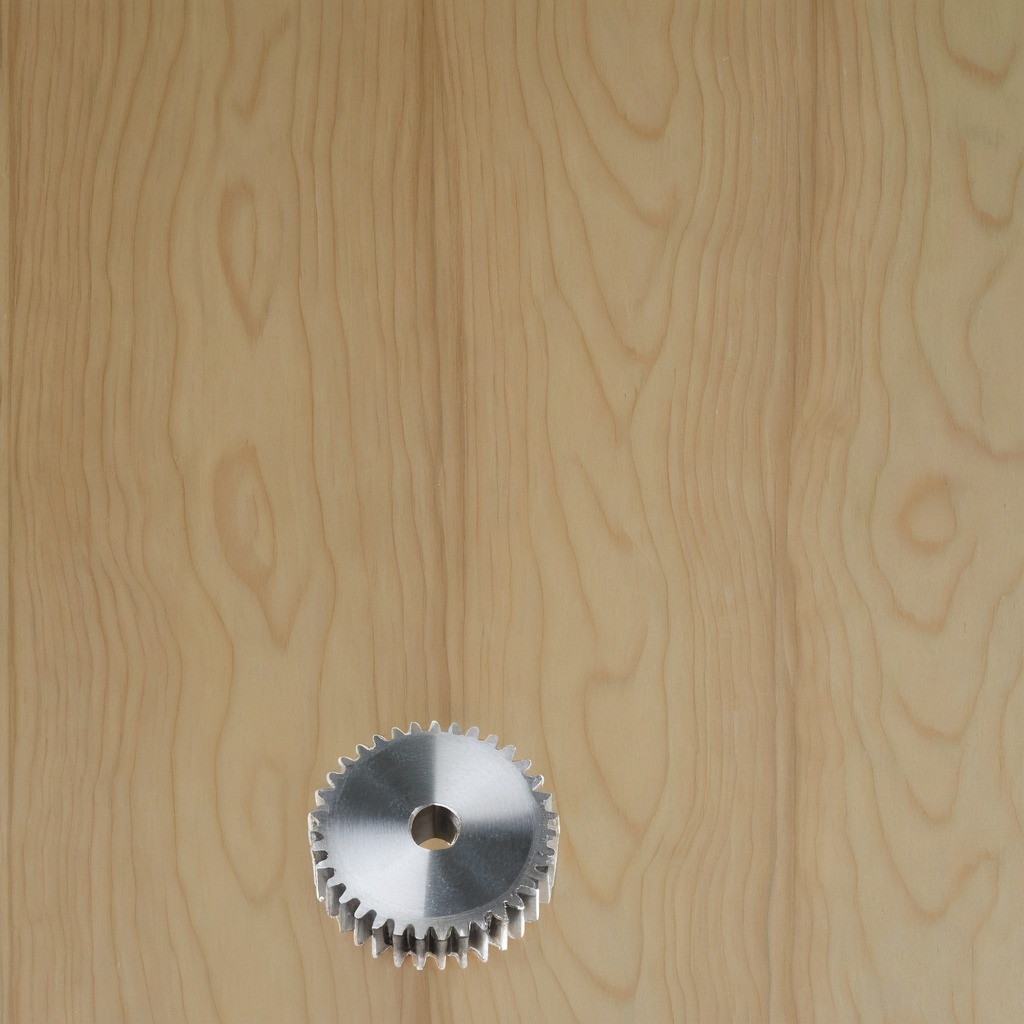
A steel gear with teeth is lying on the plywood surface in a paint workshop lit by afternoon window light.